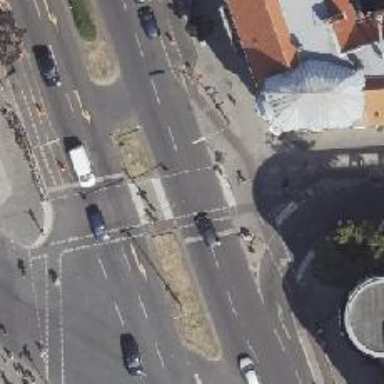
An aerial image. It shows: Crossing with traffic signals.